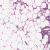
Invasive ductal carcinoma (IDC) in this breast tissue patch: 1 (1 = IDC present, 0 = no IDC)